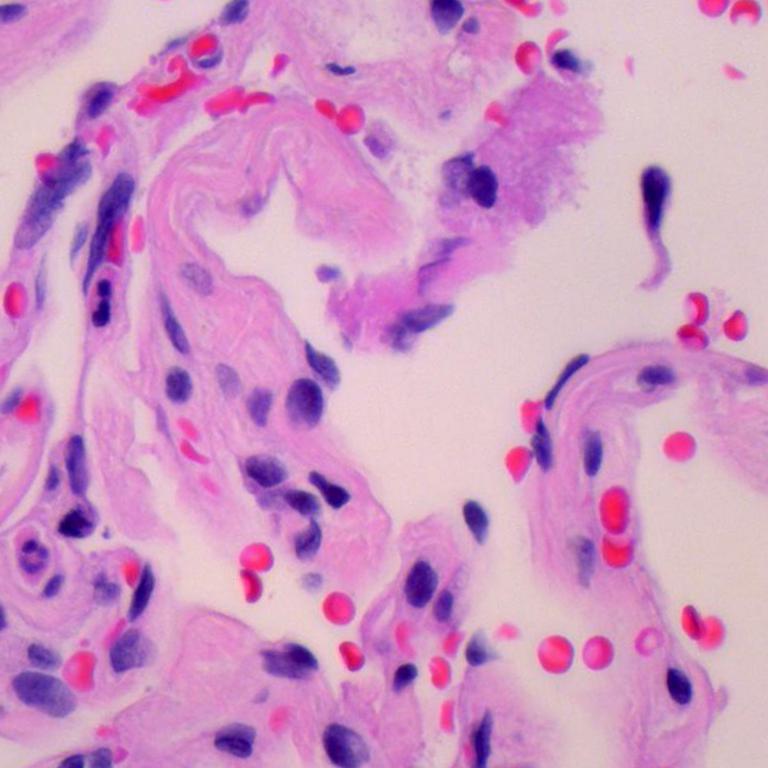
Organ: lung
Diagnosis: benign